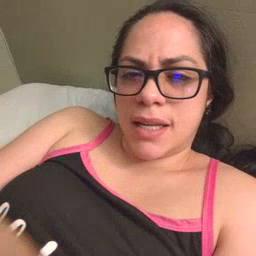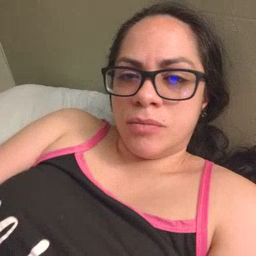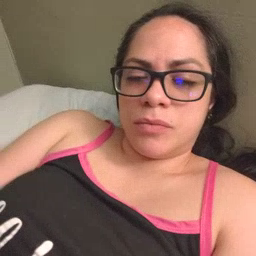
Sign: stay